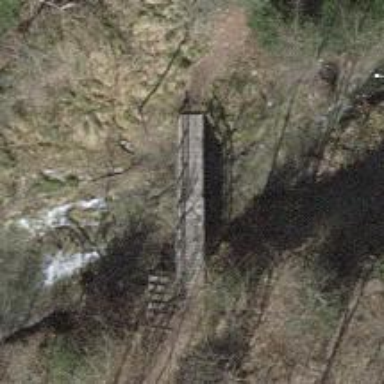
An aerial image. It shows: Path leading to bridge.